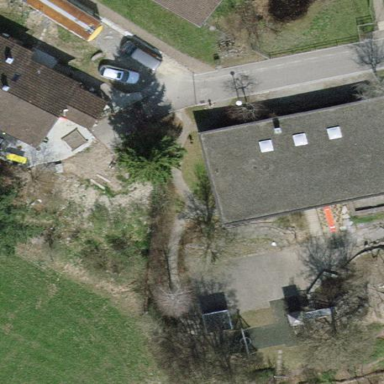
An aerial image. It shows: Kindergarten building.